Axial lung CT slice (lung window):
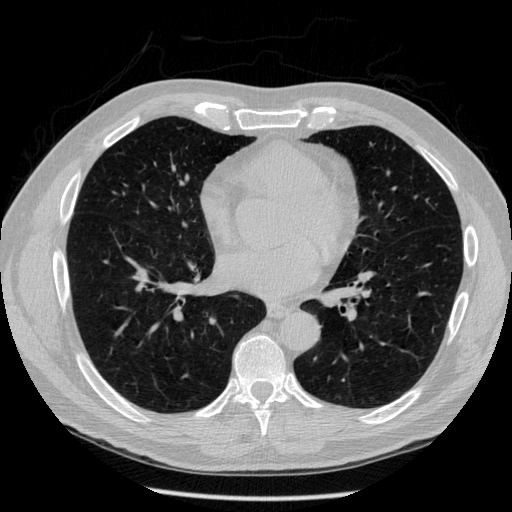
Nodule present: no